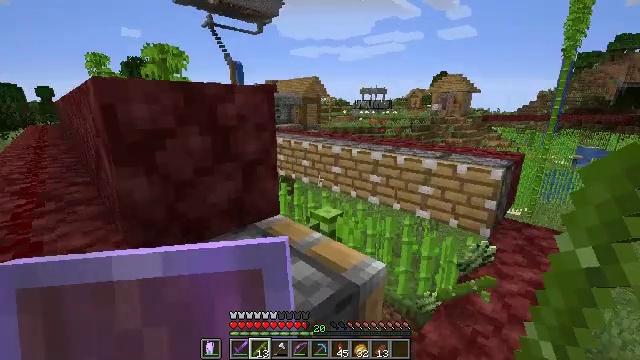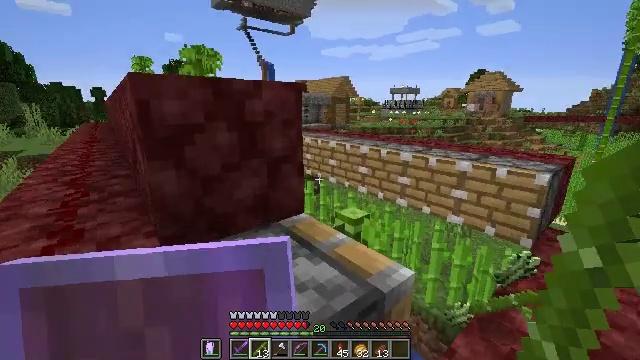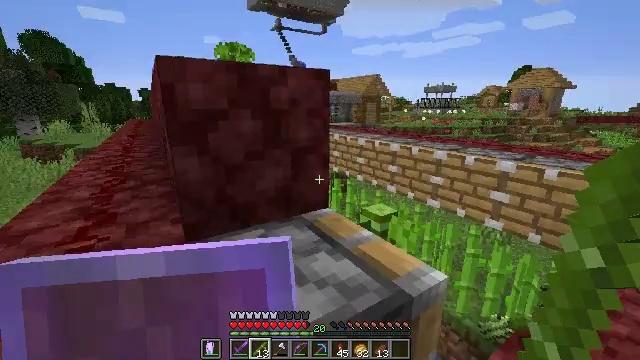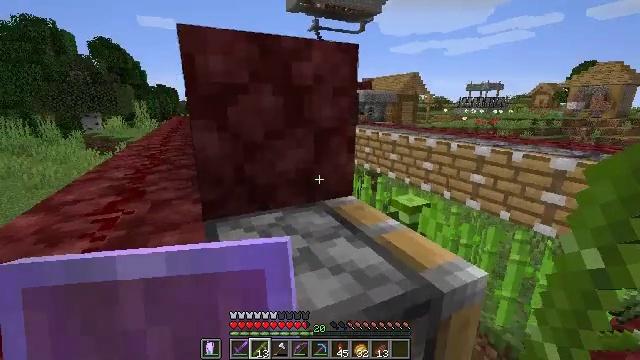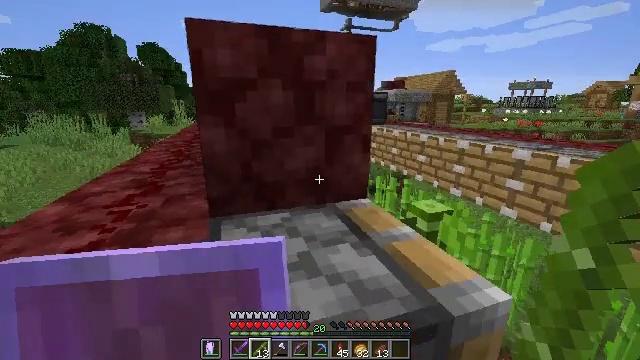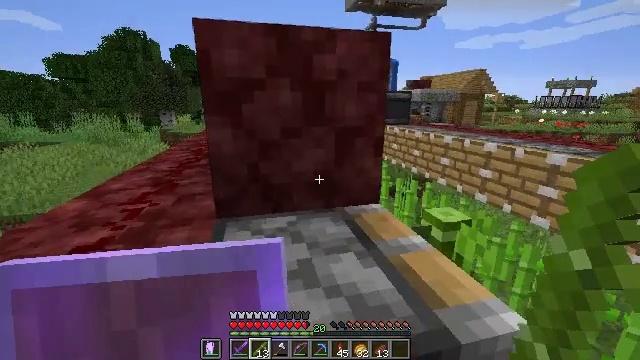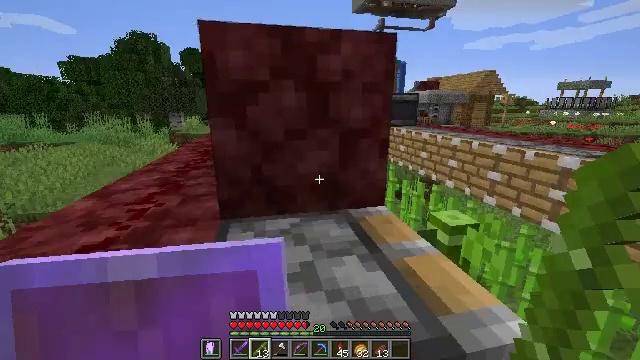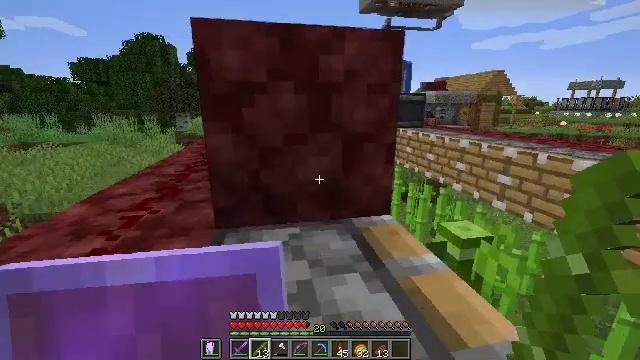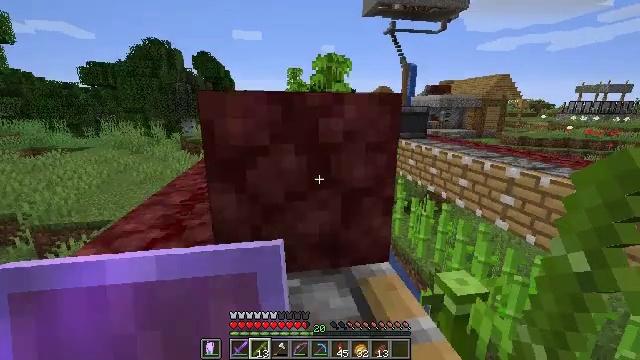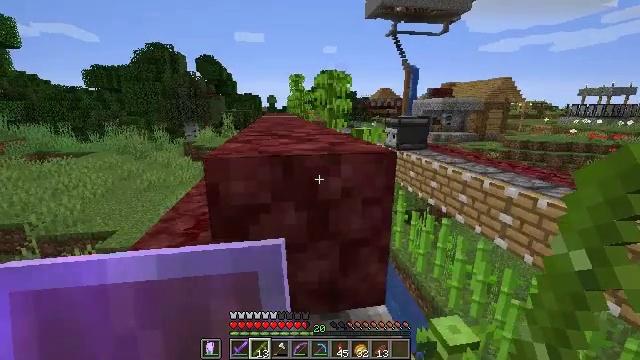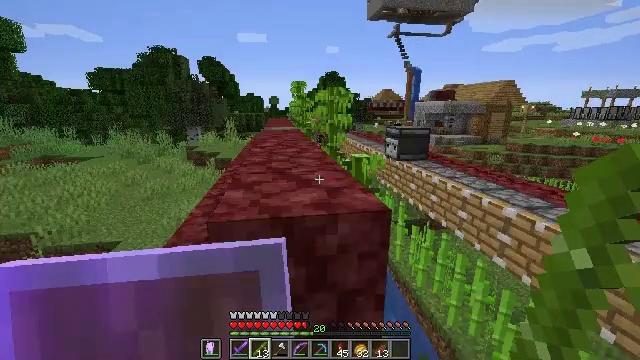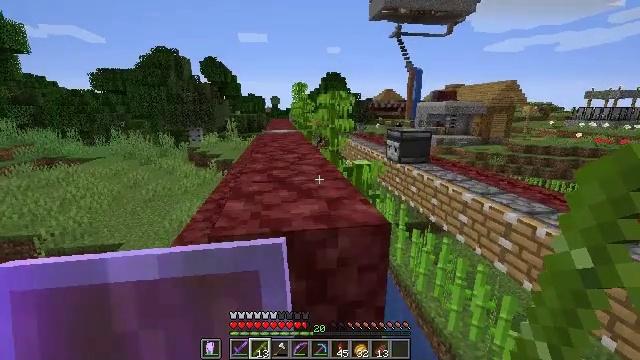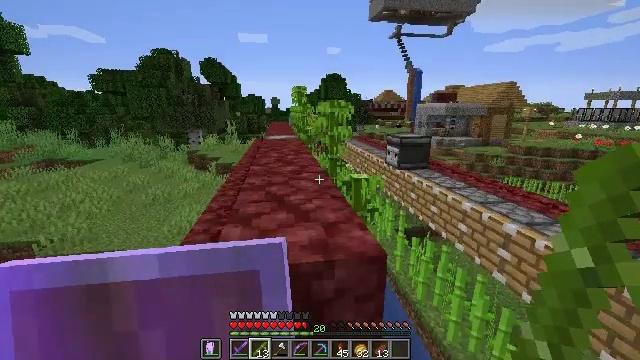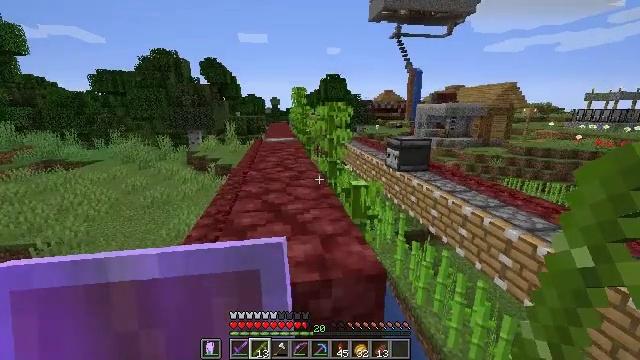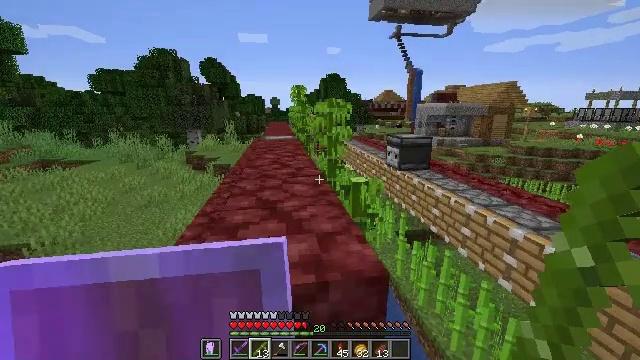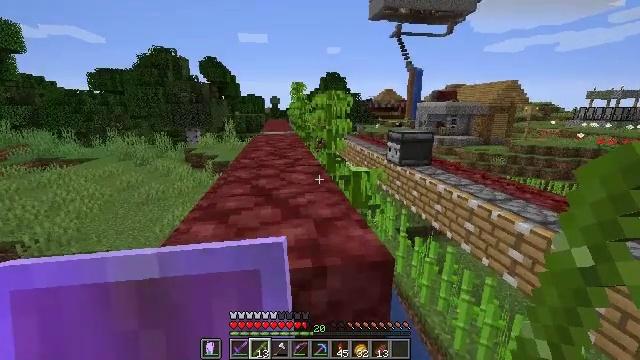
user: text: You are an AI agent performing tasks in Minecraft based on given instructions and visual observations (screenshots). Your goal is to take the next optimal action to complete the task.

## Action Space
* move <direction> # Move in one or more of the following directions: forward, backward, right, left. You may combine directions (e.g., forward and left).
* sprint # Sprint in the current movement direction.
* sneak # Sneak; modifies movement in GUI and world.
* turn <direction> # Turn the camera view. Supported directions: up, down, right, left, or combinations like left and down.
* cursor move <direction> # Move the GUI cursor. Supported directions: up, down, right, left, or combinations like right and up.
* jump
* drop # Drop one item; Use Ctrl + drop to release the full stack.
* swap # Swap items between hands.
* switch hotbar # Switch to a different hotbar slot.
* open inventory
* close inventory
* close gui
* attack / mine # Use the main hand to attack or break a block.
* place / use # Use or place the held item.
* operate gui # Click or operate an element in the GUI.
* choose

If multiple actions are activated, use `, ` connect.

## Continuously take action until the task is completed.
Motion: motion action
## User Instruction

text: Drop a bamboo.
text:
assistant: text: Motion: move forward and move right, turn left
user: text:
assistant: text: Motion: move right, turn left
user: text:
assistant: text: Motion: move right, turn left
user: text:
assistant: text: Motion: turn left
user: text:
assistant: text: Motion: turn left
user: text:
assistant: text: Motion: turn left
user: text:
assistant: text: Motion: move forward, turn left
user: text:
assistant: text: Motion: move forward, jump
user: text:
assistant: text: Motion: move forward, jump
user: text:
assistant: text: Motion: move forward, jump
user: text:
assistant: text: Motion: move forward, jump
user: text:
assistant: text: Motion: move forward
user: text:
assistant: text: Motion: move forward
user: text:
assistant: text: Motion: move forward
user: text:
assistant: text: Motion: move forward
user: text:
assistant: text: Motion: move forward
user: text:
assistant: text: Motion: move forward
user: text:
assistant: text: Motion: move forward
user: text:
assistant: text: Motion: move forward
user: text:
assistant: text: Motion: move forward
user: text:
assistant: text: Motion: no_op
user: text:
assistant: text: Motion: no_op
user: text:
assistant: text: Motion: no_op
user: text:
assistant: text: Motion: turn right
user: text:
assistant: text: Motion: turn right and down
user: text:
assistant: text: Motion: turn right and down
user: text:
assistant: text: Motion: turn right and down
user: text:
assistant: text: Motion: move right
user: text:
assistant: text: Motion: move forward and move right
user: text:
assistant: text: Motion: move forward and move right